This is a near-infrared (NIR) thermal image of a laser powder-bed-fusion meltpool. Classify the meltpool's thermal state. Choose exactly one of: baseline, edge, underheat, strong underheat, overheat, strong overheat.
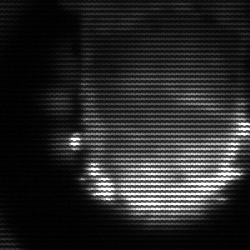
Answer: baseline